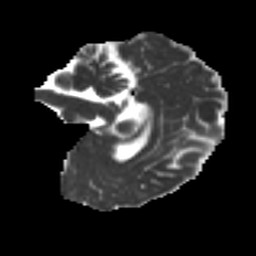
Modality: MD
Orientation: sagittal
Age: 55
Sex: female
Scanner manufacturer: ge
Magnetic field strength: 3 T
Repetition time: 7.8 s
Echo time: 0.0606 s